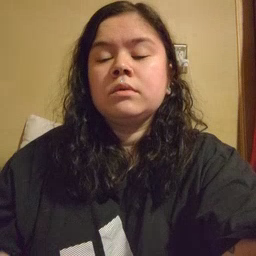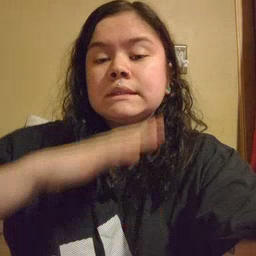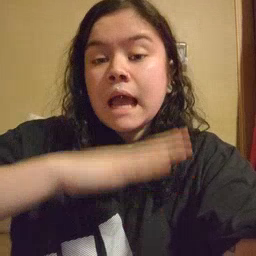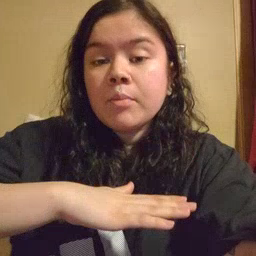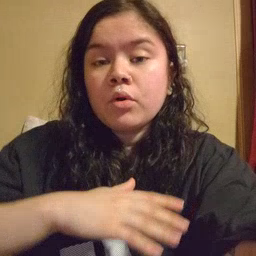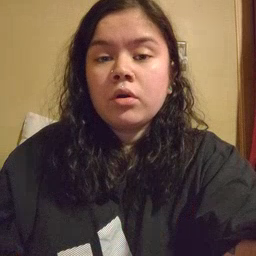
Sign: table